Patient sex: M
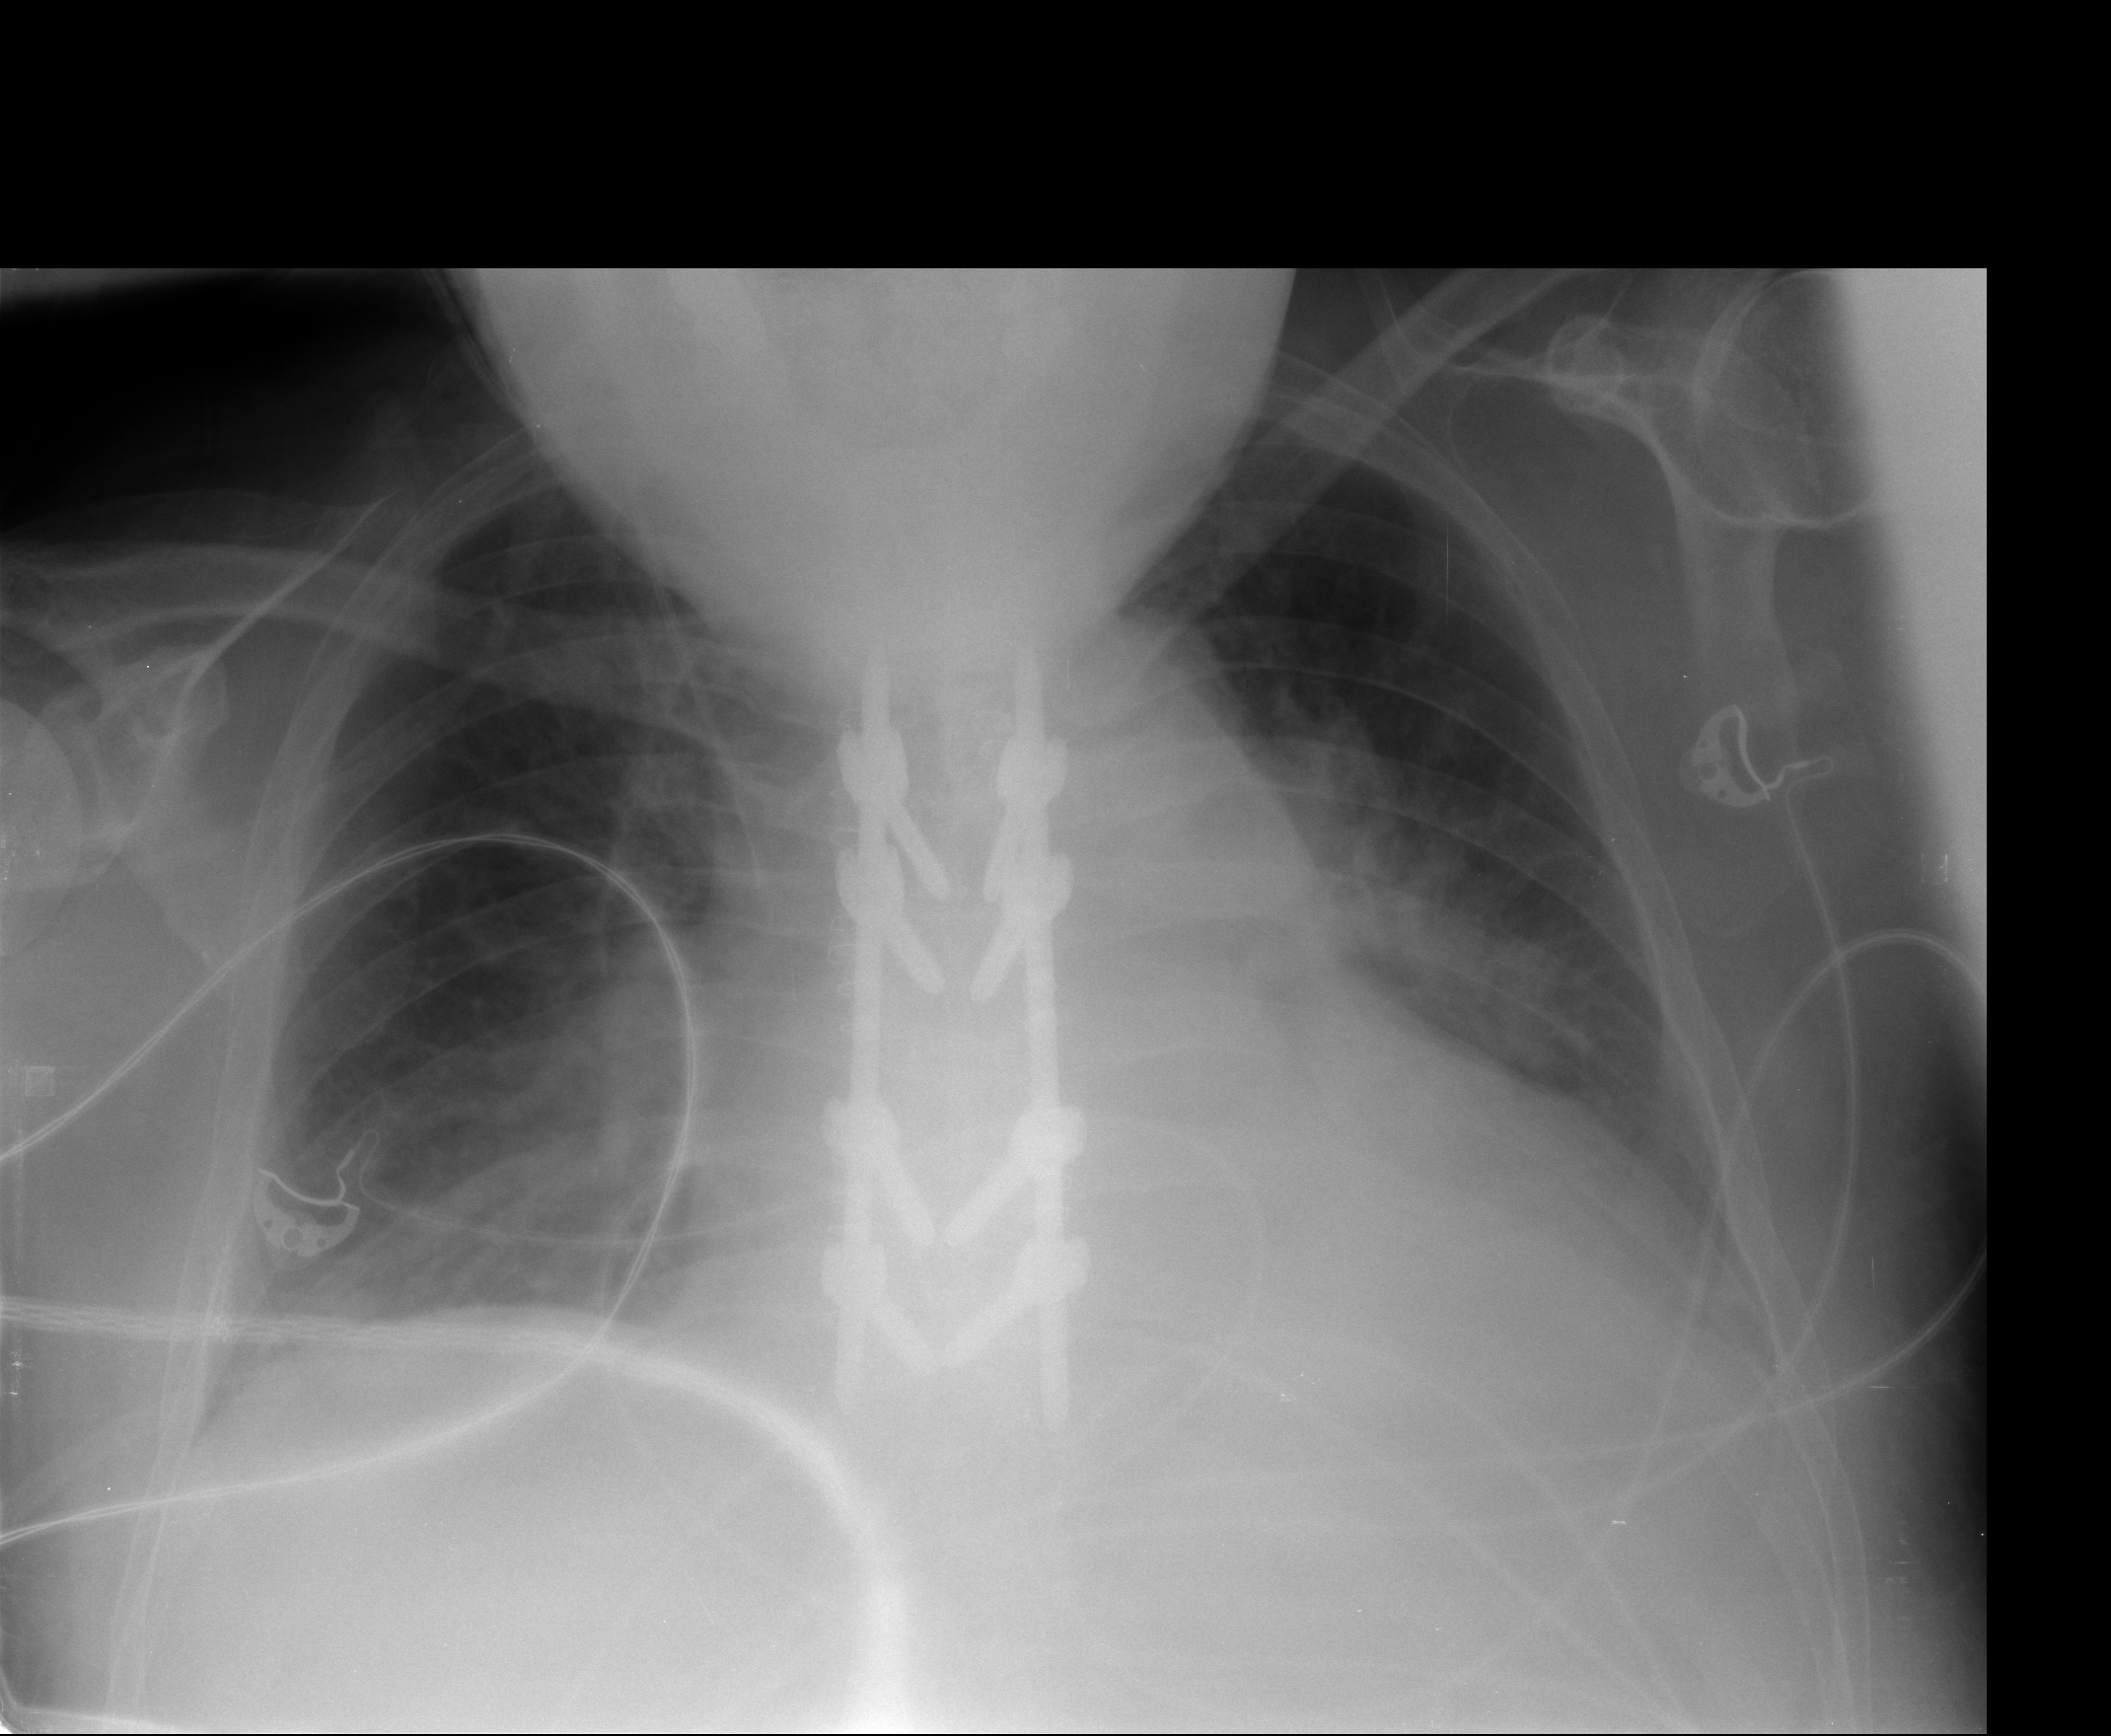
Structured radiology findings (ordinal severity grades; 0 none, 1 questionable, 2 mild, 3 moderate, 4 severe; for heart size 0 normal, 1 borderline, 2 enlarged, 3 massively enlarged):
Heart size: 2
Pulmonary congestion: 3
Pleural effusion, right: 1
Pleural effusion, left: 1
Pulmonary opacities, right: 2
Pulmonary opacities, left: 2
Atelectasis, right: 2
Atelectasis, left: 2